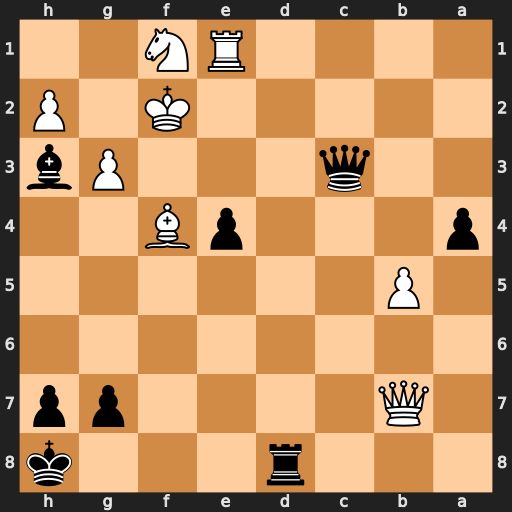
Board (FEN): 3r3k/1Q4pp/8/1P6/p3pB2/2q3Pb/5K1P/4RN2
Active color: b
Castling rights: -
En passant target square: -
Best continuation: Qf3+ Kg1 Qg2#